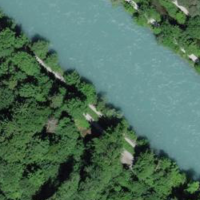
EUNIS habitat code: 15
Species observed at this site:
Lithospermum officinale
Lysimachia vulgaris
Aegopodium podagraria
Athous haemorrhoidalis